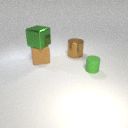
large brown metal cylinder to the right of large brown rubber cube